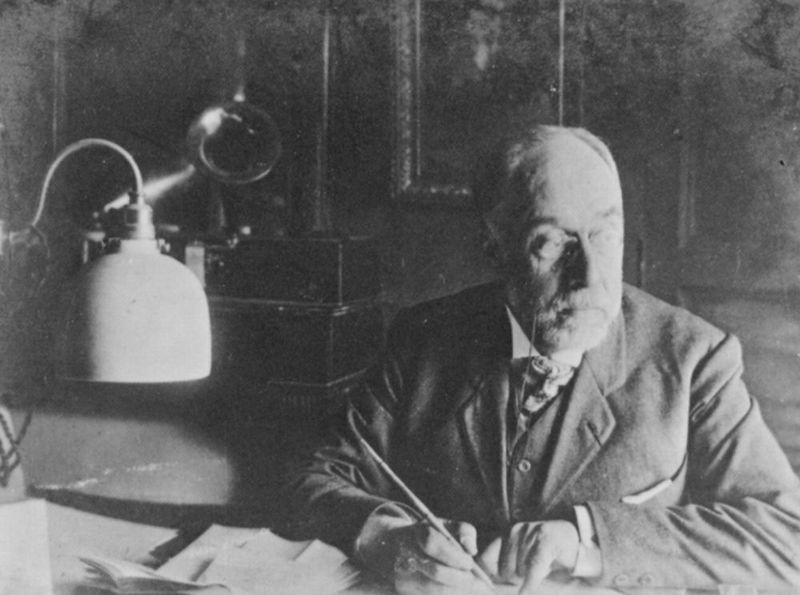
Titel: René de Gas
Künstler: Antoine Degas
Standort: Paris
Institution: Archive der Nationalen Bibliothek
Schlagwörter: dunkel, feder, gemälde, hand, mann, weiß, fenster, grau, lampe, licht, raum, schwarz, tisch, zimmer, blick, tuch, alt, anzug, bart, hemd, jacke, wand, gesicht, kragen, rahmen, bild, bildnis, herr, portrait, porträt, rechts, arbeit, bilder, papier, papiere, schreibtisch, kisten, alter mann, moderne, weis, lamp, white, arm, black, face, hair, nose, old, painting, krawatte, dichter, homme, picture, nachdenken, jacket, weste, ring, foto, fotografie, photographie, greis, denken, schwarzweiss, brille, manschette, pinsel, stift, zwicker, wissenschaftler, photo, kravatte, brief, briefe, schreiben, man, bourgeois, head, einstecktuch, forscher, male, suit, light, schreiber, paper, sekretär, telefon, black and white, frame, gaze, fotographie, coat, mouth, glasses, beard, old man, desk, pen, quill, writing, zeichner, monokel, tie, papers, letter, wissenschaft, schreibfeder, vieillard, arms, instrument, costume, okulus, freis, professor, bald, study, thinking, hemdskragen, finger, fingers, doctor, vieux, lips, stare, plume, tableau, work, noir et blanc, lunette, baer, forehead, photograph, photography, monocle, binocle, monogel, monogl, füllfederhalter, grammophon, scientifique, écrivain, brill, füllfeder, brillenband, écriture, cadre, lettre, bell, medecin, kettle, chain, busy, err, felehrter, 1900, 19th century, 1920, author, telephon, office, vieu, writting, writer, pasteur, bureau, guy, grammophone, nobel, scientist, lens, mammografon, instrument de musique, gramofon, megaphon, loupe, well dressed, pince nez, inventor, edison, fountain pen, papaers, gramphone, phonograph, gramophone, pictur, 3 piece suit, laboratoire, apperat, apperature, monacle